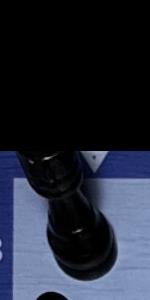
Label: Rook_Black